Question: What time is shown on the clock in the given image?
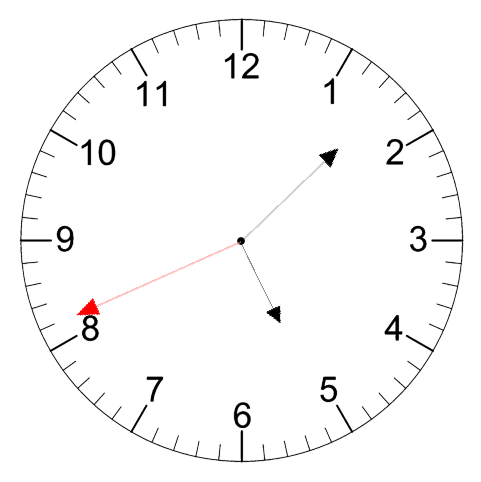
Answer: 05:07:41